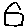
Label: house